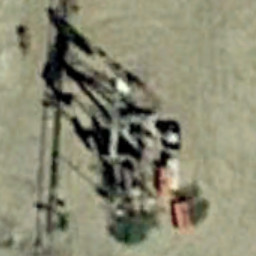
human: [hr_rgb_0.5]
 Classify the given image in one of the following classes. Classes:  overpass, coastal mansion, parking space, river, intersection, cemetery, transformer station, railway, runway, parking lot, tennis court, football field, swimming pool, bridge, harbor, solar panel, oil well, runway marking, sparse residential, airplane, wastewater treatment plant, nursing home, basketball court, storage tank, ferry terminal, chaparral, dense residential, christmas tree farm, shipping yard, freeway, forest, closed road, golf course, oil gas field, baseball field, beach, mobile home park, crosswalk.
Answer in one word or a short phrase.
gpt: oil well